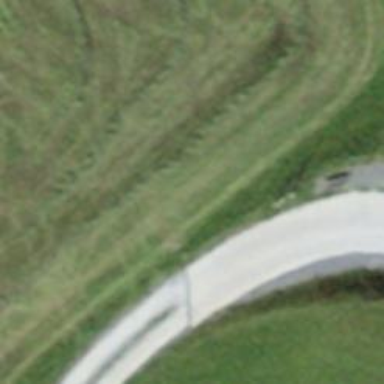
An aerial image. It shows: Bench.